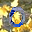
Label: 0